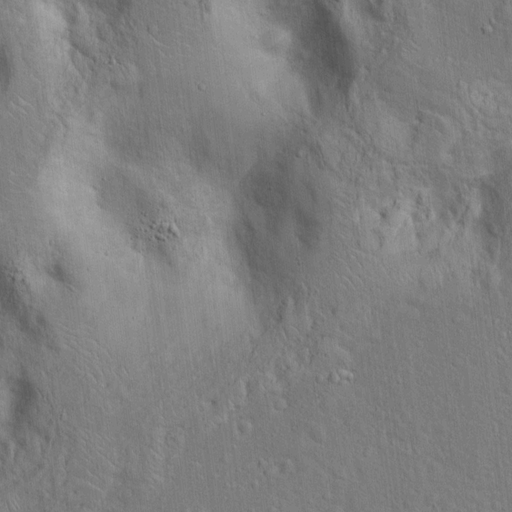
Classes present: Background, Cone